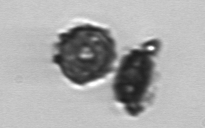
Label: Thalassiosira_TAG_external_detritus